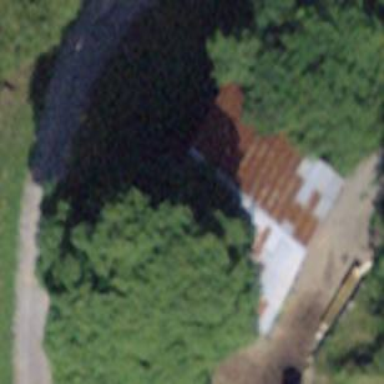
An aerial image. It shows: Cabin.